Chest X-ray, AP view. Patient: 23 years old, sex M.
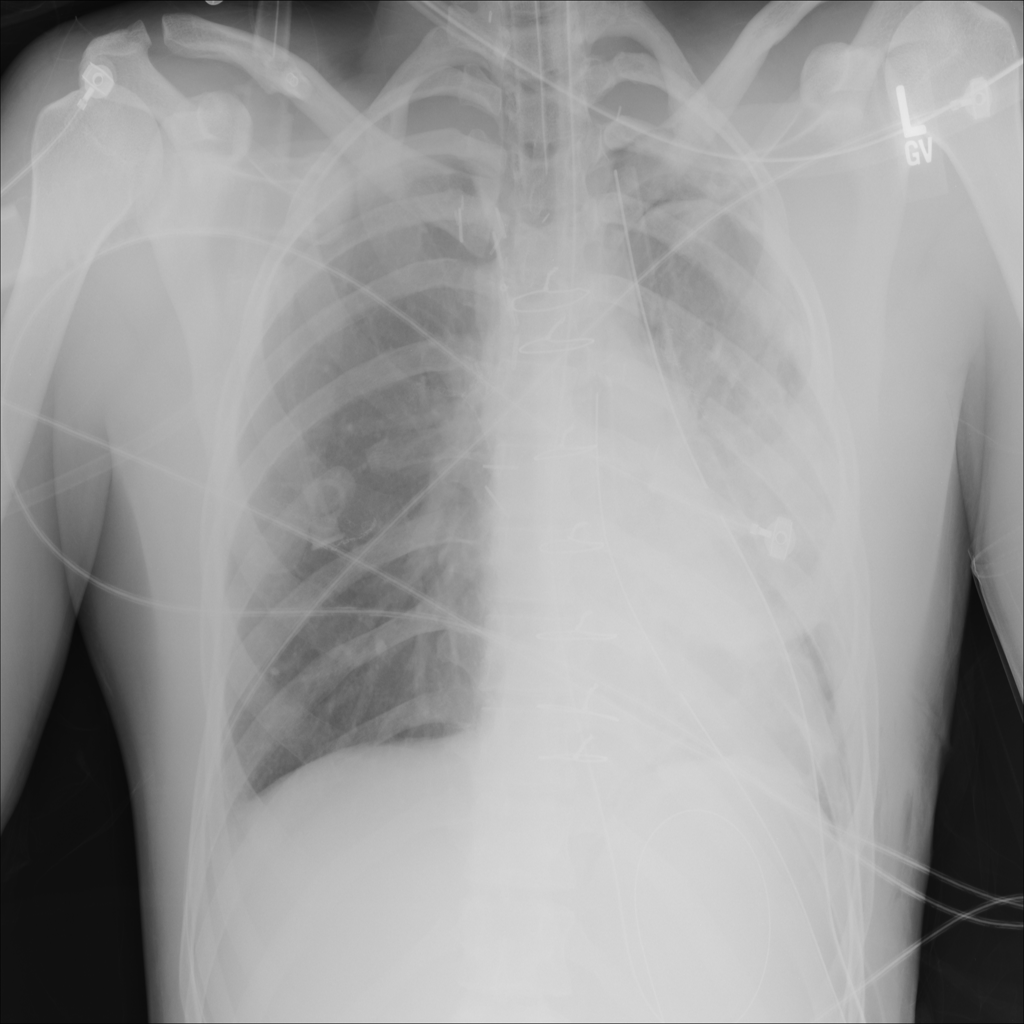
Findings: No Finding